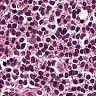
Metastatic tissue present: no